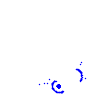
Particle: pion